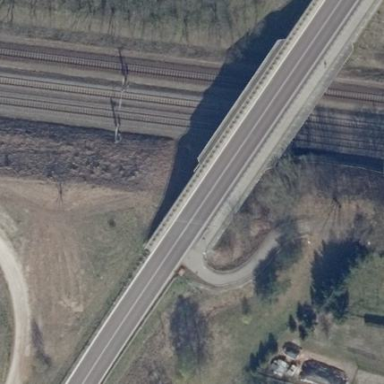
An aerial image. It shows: Man-made bridge.